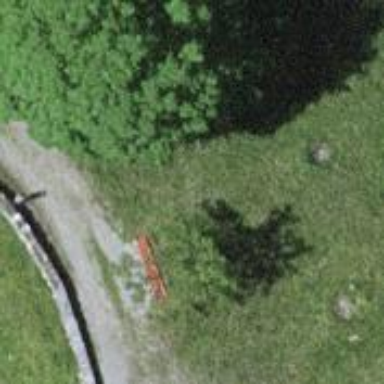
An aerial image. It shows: Bench for seating.